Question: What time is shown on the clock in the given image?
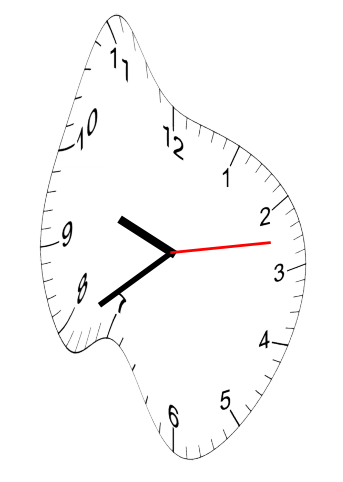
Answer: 09:39:13